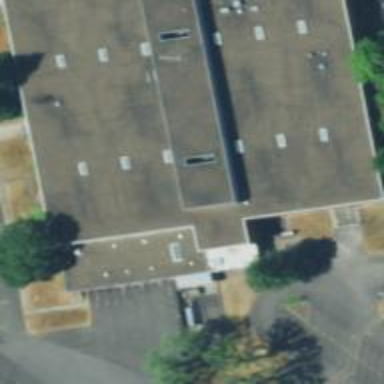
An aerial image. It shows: Office building.